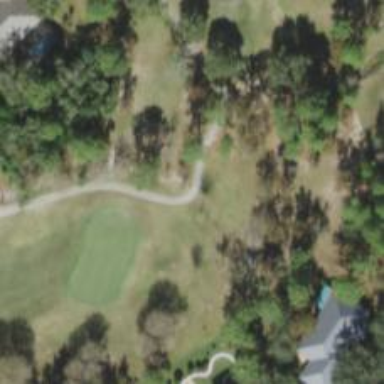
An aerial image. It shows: Service road designated as golf cart path.